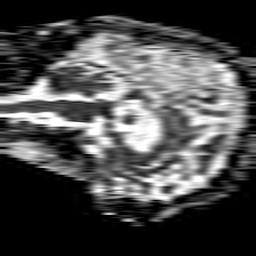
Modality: ADC
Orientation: sagittal
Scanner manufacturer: philips
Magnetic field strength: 1.5 T
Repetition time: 4.6 s
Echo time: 0.08631 s